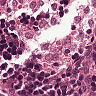
Metastatic tissue present: no